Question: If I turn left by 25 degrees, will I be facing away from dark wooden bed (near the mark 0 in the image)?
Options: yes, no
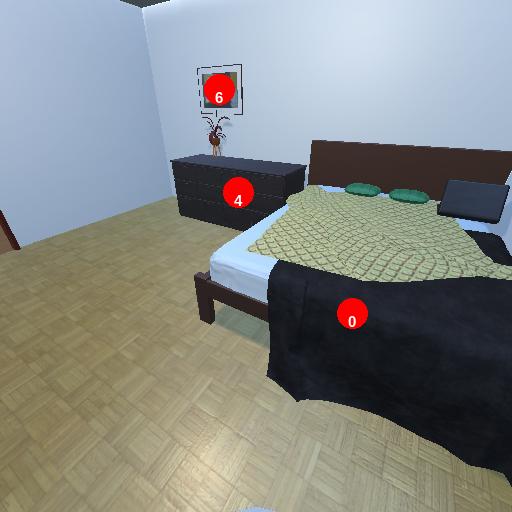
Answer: yes